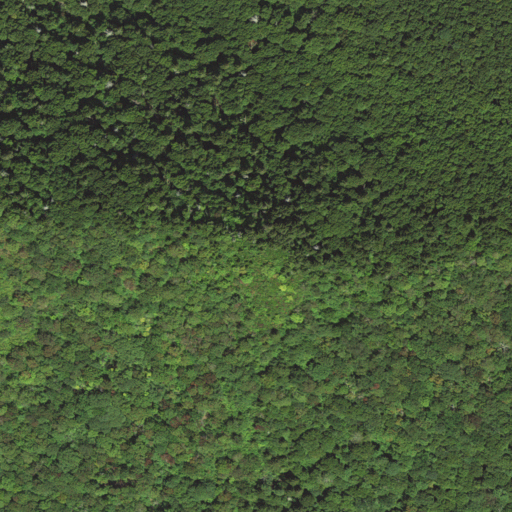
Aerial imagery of ridge(s) in North Carolina named Mitchell Ridge containing mixed forest, evergreen forest, and deciduous forest